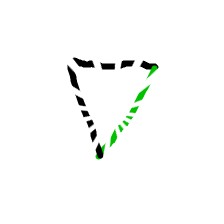
Shape: triangle